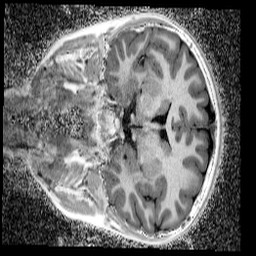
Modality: UNIT1_denoised
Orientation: coronal
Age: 11
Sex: male
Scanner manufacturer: siemens
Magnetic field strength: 3 T
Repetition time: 4 s
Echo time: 0.00299 s